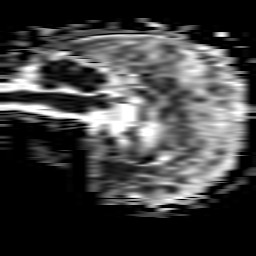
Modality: ADC
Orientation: sagittal
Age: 61
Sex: male
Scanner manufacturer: philips
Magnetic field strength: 1.5 T
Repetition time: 4.733 s
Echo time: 0.07714 s